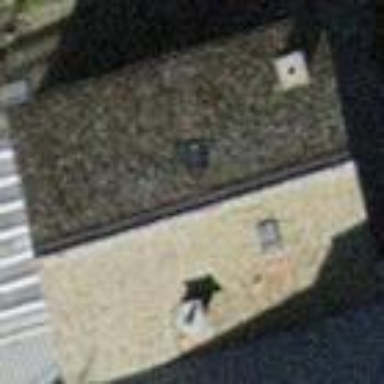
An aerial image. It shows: Detached building with gabled roof.